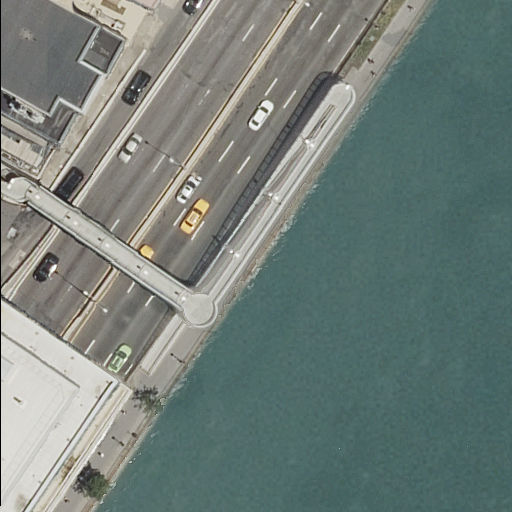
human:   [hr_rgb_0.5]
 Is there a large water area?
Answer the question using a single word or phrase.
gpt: yes

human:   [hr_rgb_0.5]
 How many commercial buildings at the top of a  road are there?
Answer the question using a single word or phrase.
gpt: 0

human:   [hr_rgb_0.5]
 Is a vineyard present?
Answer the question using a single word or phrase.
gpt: no

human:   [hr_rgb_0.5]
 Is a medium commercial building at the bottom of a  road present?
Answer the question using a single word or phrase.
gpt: no

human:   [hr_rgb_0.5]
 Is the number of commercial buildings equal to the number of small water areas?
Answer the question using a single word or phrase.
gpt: yes

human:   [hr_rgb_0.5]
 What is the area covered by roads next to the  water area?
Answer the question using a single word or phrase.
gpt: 0m2

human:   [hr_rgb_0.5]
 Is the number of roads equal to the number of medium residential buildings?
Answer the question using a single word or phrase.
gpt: no

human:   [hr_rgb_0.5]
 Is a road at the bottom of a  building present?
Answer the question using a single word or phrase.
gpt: yes

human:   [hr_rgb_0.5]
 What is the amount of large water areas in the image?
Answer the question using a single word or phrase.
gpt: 1

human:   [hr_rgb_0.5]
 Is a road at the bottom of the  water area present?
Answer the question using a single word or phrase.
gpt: yes

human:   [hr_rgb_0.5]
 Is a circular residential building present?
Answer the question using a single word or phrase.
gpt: no

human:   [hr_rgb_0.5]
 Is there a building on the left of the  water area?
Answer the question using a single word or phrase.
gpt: yes

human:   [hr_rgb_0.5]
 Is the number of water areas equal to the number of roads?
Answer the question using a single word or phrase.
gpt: no

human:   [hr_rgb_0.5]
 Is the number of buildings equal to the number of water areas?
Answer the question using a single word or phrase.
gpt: no

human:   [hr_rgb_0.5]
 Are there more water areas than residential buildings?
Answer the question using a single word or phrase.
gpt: no

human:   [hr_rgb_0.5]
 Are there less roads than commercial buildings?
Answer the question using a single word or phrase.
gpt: no

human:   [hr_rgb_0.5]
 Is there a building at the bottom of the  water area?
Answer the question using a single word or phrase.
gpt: yes

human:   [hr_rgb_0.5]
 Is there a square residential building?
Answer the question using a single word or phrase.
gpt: no

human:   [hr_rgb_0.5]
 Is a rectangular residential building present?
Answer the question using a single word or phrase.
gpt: yes

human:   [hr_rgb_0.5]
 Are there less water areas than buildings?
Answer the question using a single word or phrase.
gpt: yes

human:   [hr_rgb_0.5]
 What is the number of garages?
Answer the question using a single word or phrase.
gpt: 0

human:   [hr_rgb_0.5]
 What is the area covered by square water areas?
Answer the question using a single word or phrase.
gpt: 0m2

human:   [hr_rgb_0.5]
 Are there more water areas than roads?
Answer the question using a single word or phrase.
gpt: no

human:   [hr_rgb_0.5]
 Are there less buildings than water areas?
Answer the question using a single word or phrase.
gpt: no

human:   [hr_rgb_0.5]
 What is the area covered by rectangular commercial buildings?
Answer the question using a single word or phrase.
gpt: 0m2

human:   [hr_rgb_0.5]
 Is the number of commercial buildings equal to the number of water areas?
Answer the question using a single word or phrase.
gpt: no

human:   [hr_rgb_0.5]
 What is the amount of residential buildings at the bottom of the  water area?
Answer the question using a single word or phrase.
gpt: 1

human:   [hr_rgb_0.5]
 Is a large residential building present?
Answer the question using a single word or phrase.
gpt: yes

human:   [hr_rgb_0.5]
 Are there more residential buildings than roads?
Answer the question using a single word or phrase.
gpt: no

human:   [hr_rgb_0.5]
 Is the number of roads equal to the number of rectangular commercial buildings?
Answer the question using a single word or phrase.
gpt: no

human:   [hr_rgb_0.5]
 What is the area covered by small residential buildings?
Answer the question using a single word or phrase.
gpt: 68m2

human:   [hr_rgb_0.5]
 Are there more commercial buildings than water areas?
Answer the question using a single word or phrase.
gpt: no

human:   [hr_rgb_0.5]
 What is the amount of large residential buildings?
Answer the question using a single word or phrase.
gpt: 1

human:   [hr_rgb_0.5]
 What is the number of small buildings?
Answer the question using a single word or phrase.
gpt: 2

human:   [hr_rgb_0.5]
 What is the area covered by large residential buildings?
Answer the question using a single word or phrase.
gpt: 664m2

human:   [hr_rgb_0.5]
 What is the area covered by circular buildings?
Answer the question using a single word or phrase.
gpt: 0m2